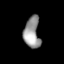
Tissue: lung
Cell type: Endothelial cells
Senescence score: 0.5432
Nuclear area (px): 485
Mean DAPI intensity: 151.751